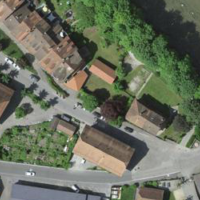
EUNIS habitat code: 55
Species observed at this site:
Lamium galeobdolon
Salvia pratensis